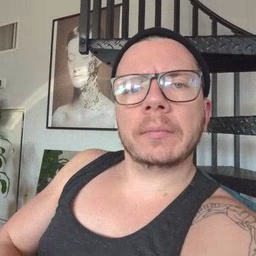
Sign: hat